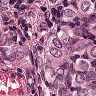
Metastatic tissue present: yes